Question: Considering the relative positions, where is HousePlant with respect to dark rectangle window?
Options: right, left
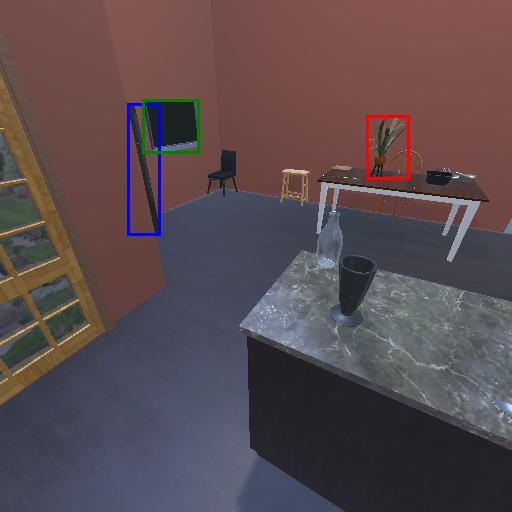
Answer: right